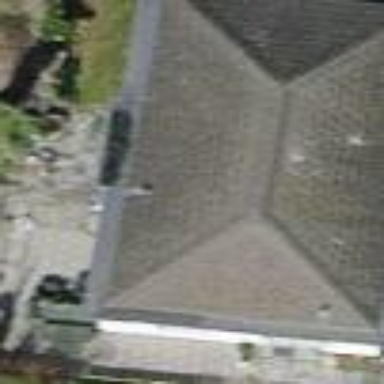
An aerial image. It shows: Building with hipped roof shape.